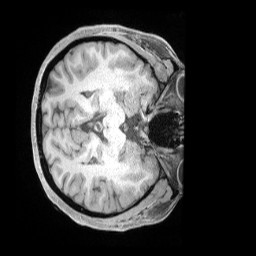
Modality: T1w
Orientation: axial
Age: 36
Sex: female
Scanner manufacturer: siemens
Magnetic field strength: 3 T
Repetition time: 2 s
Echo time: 0.00211 s